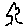
Label: tree